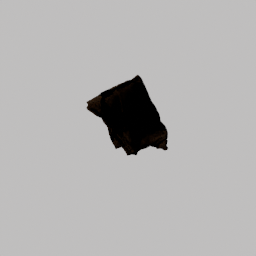
Label: people